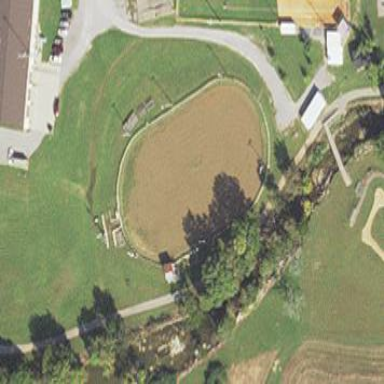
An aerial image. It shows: Sand pitch for equestrian sport activities.